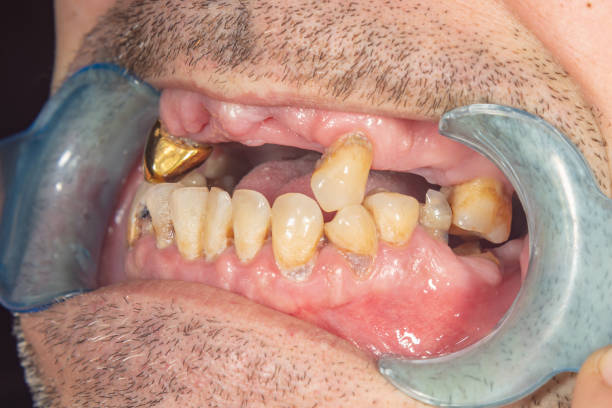
Condition: Caries